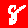
Digit: 8